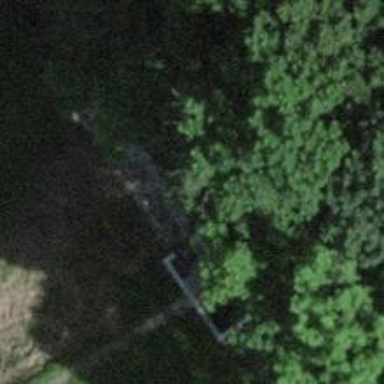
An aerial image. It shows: Culvert tunnel passing through ditch.